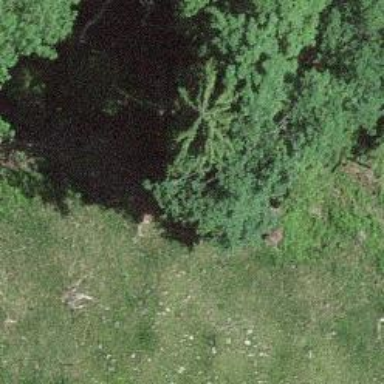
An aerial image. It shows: Forest area.